Question: c3js charts takes years on 'y axis' automatically, but it interval with '.5' years. How do i remove that type of interval. I tried to find out from documentation and other source but in vain.

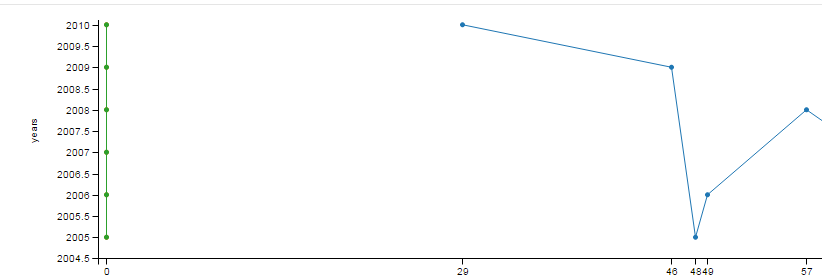
Answer: I've not seen an elegant way of doing this, but here is what I've been using.
In 'chart.axis.y.tick' you can choose which values get displayed.
'''
y: {
tick: {
format: function (d) {if (d != "2" && d != "6" && d != "10" && d != "14" && d != "18" ) return d + "%"}
}
}
'''
I've taken every second tick off my y axis.